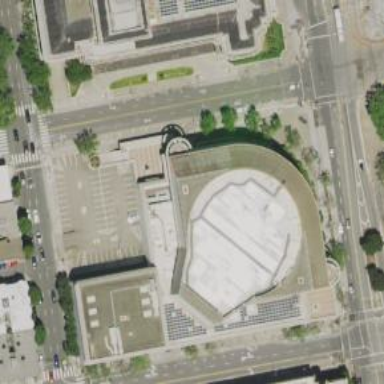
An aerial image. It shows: Concert hall inside theatre building.